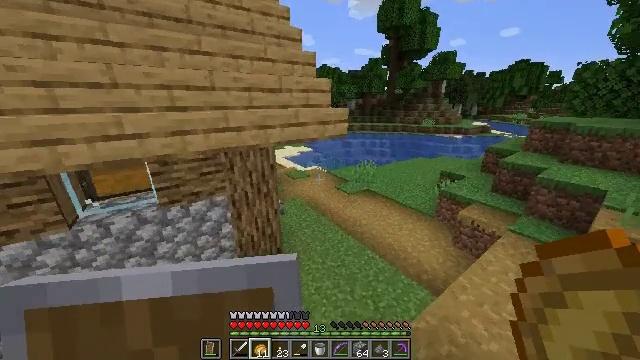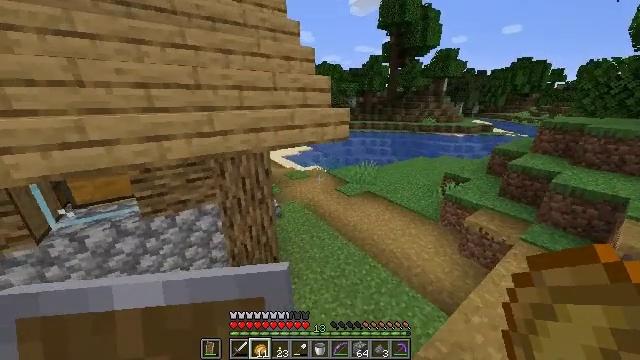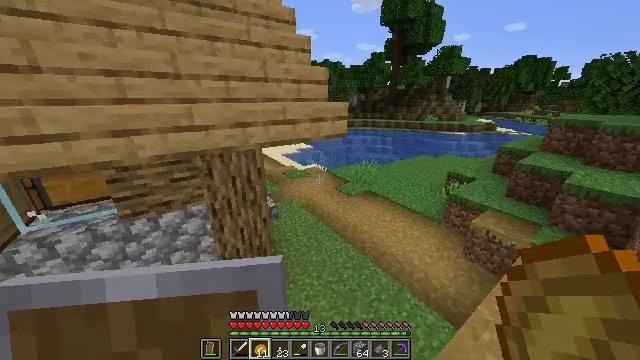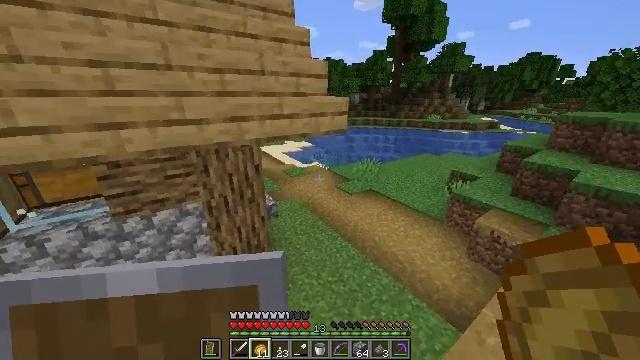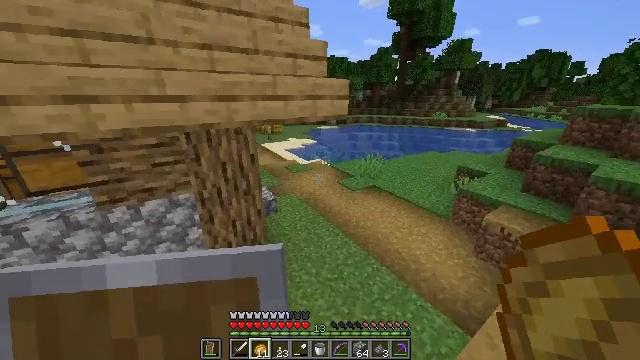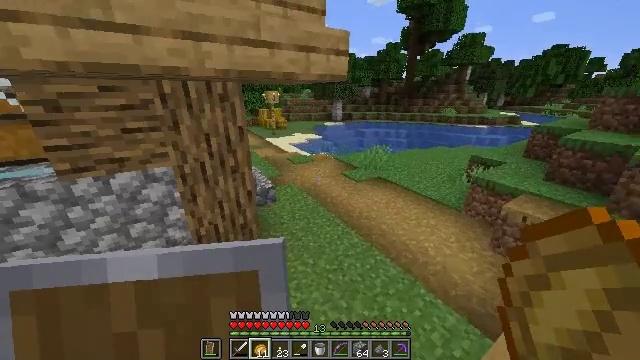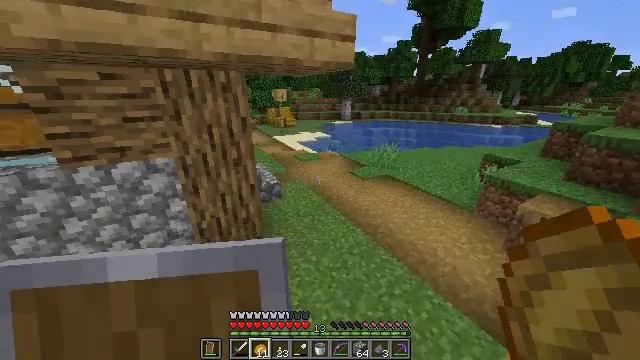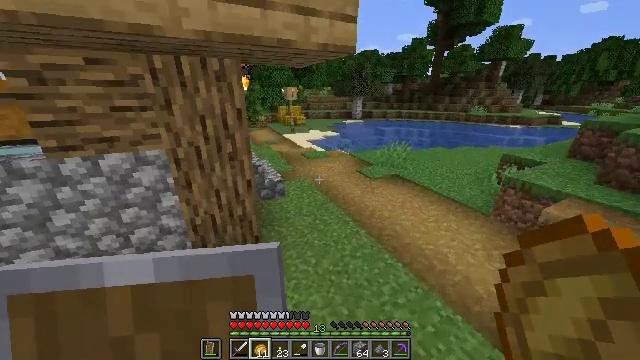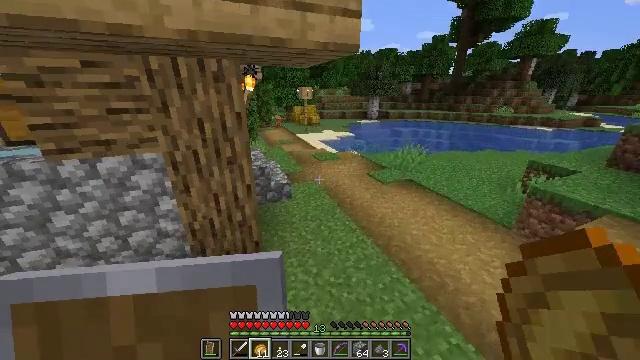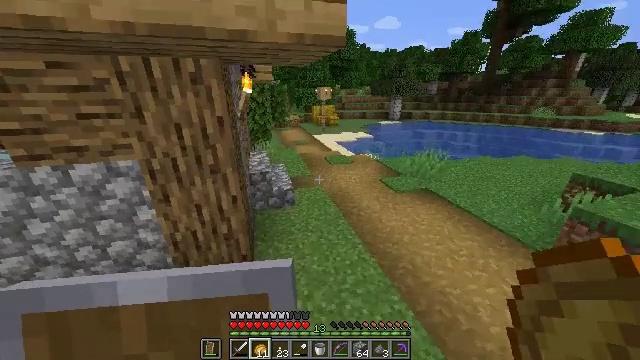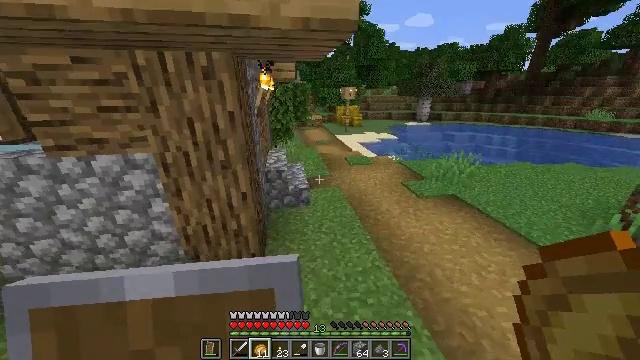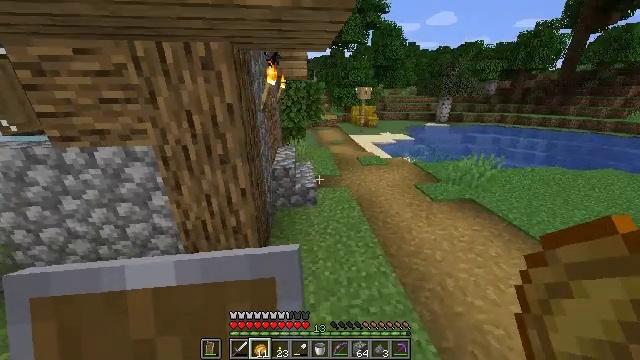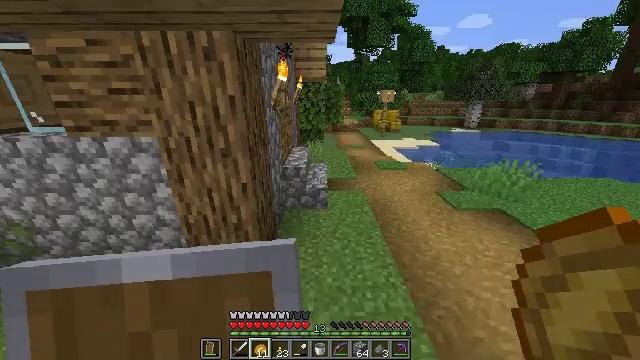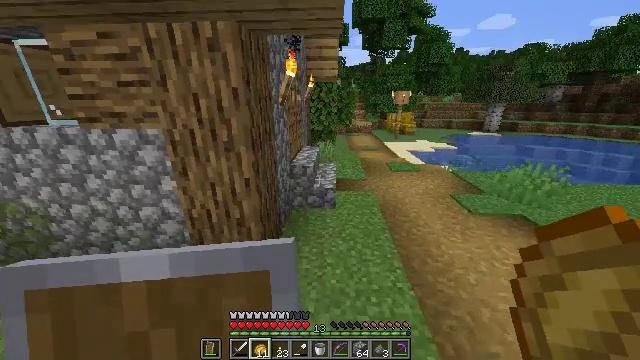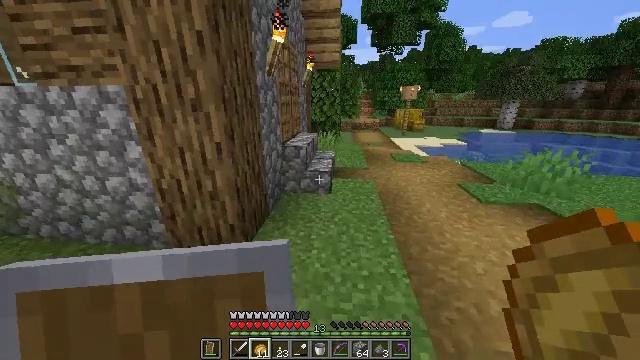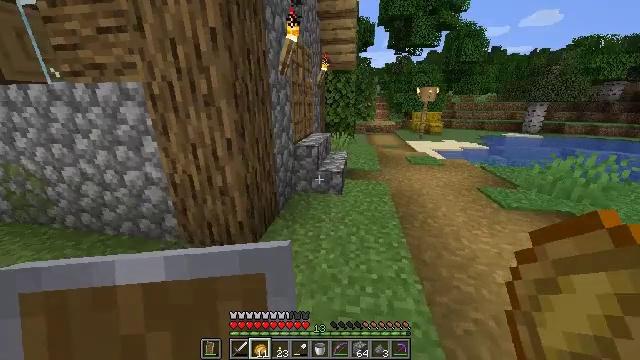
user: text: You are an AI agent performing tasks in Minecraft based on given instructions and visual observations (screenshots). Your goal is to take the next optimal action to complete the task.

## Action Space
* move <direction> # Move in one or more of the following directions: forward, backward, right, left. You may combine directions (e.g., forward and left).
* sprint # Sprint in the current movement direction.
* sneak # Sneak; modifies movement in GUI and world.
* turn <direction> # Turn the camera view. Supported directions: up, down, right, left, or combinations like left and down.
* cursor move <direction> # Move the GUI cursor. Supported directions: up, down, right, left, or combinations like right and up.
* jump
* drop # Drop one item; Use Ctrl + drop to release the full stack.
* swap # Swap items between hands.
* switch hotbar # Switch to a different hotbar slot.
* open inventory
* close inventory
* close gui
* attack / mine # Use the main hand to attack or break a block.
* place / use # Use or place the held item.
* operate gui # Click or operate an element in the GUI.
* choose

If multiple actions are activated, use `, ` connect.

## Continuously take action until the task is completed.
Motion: motion action
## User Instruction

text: Make a bow at the crafting table.
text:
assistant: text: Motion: move forward
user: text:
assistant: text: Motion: move forward and move right
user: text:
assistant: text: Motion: move forward and move right
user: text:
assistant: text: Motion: move forward and move right, turn left
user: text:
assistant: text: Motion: move forward and move right, turn left
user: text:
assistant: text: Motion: move forward and move right, turn left
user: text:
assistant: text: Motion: move forward and move right, turn left
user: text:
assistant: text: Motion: move forward and move right, turn left
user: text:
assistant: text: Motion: move forward and move right, turn left
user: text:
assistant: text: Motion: move forward and move right, turn left
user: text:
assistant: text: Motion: move forward and move right, turn left
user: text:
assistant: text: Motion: move forward and move right, turn left and up
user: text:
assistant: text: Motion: move forward and move right, turn left
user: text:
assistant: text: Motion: move forward and move right, turn left
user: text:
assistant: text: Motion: move forward and move right, turn left
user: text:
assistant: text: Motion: move forward and move right, turn left
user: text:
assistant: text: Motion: move forward and move right, turn left
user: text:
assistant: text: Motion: move forward and move right, turn left
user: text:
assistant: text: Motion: move forward and move right, turn left
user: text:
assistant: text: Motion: move forward and move right, turn left
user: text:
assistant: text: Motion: move forward and move right, turn left
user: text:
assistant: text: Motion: move forward and move right, turn left
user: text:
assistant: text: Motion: move forward and move right, turn left
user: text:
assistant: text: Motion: move forward and move right, turn left
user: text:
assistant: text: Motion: move forward and move right, turn left
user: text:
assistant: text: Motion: move forward and move right, turn left
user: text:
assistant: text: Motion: move forward and move right, turn left
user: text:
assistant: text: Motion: move forward and move right, turn left
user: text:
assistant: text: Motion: move forward and move right, turn left and up
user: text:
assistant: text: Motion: move forward, turn left and up